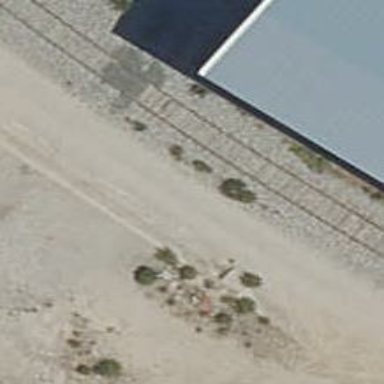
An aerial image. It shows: Rail yard with electrified contact lines for the railway.